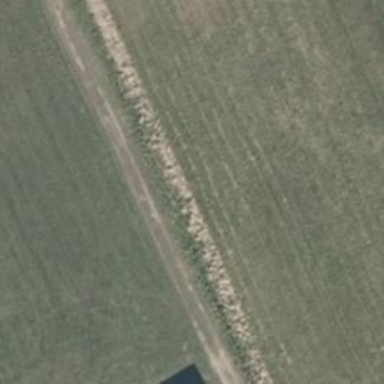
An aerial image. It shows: Compacted track with grade2 surface.